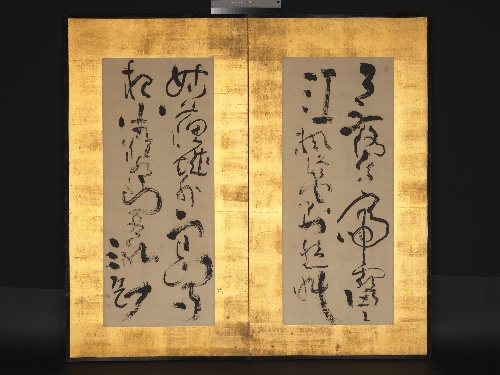
Title: 池大雅書   「楓橋夜泊」屏風|"Maple Bridge Night Mooring"
Artist: Ike Taiga
Artist bio: Japanese, 1723–1776
Date: ca. 1770
Object type: Screen
Classification: Paintings
Medium: Two-panel folding screen; ink on paper
Culture: Japan
Period: Edo period (1615–1868)
Dimensions: Image (each panel): 53 1/4 x 22 1/8 in. (135.3 x 56.2 cm)
Overall: 68 3/4 x 72 3/4 in. (174.6 x 184.8 cm)
Department: Asian Art
Credit line: Purchase, Friends of Asian Art Gifts, 2008
Accession year: 2008
Repository: Metropolitan Museum of Art, New York, NY
Tags: Poetry|Calligraphy